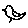
Label: bird